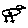
Label: bird